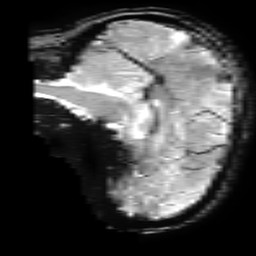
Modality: T2starw
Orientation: sagittal
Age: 51
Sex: female
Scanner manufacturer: ge
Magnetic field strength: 3 T
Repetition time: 0.65 s
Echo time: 0.02 s